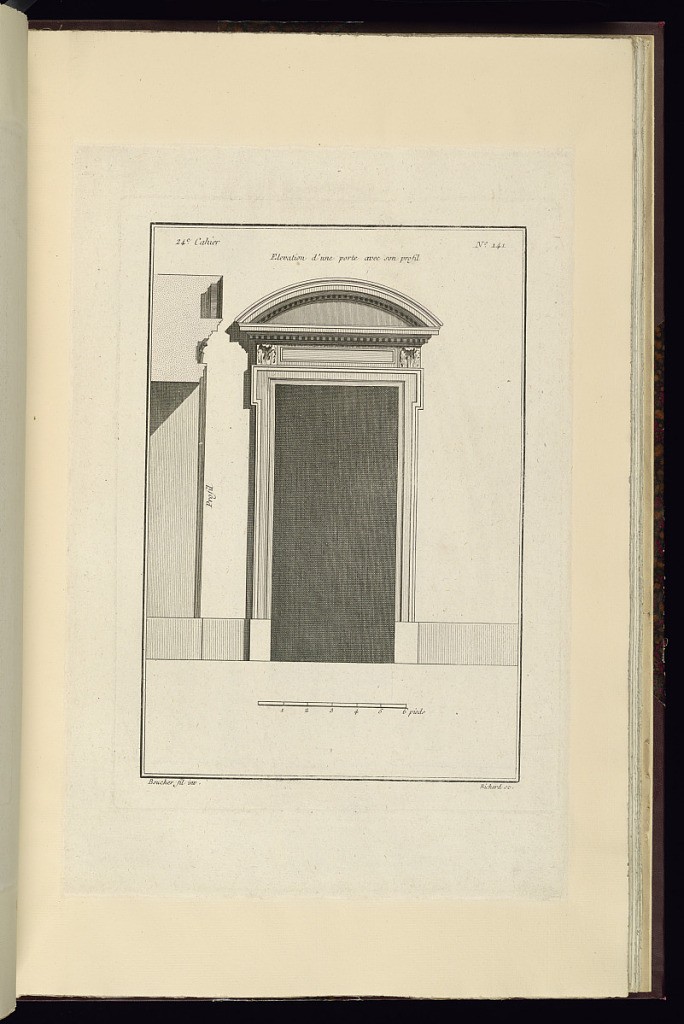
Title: Elévation d'une porte avec son profil
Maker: Juste-François Boucher, French, 1736 – 1782
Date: ca. 1775
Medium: Engraving on off white laid paper
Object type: Print
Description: Elevation and profile of a doorway. The doorframe is decorated with ornament motifs including a hemicycle overdoor and acanthus leaves. The plate is signed.